Interaction volume radius: 5 \u00c5
Interaction volume height: 30 \u00c5
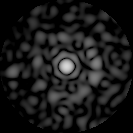
Disorder parameter: 0.8424